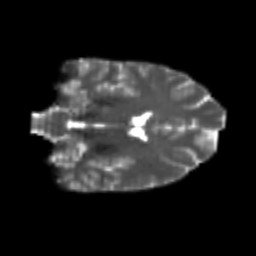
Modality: T2w
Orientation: coronal
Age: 23
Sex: female
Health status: healthy
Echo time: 0.074 s